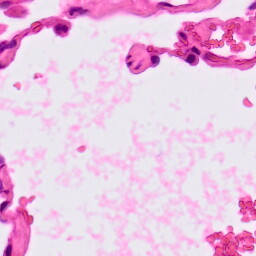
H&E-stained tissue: Lung